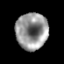
Tissue: prostate
Cell type: Myeloid cells
Senescence score: 0.3448
Nuclear area (px): 1149
Mean DAPI intensity: 148.385